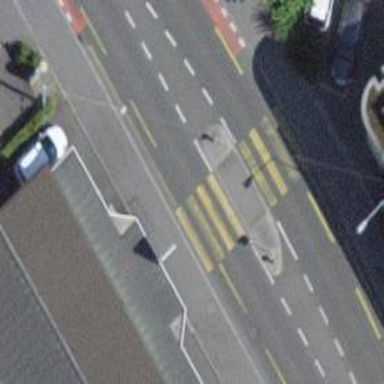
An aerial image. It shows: Kerb barrier.